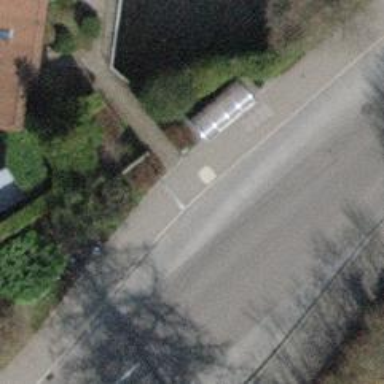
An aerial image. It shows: Bus stop with shelter. It is platform for public transport.